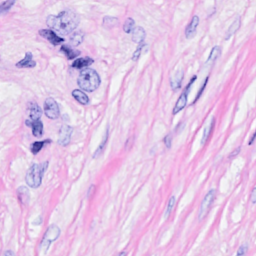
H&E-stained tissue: Breast